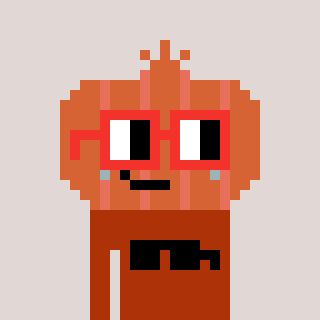
a pixel art character with square red glasses, a onion-shaped head and a hotbrown-colored body on a warm background